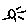
Label: sun